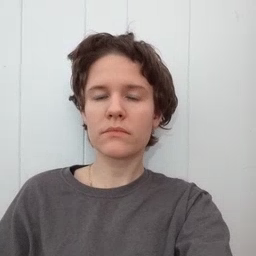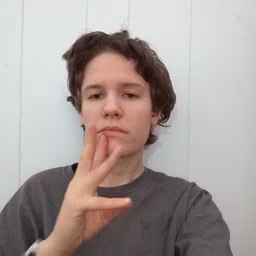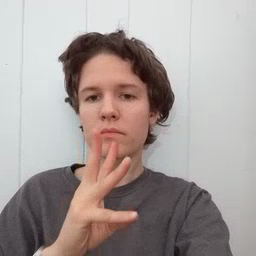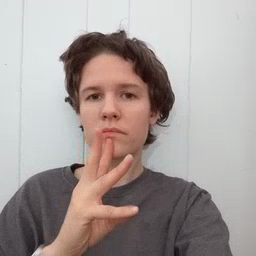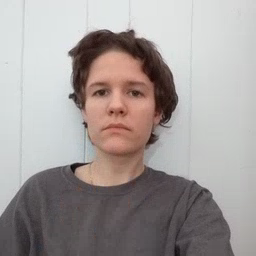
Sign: water